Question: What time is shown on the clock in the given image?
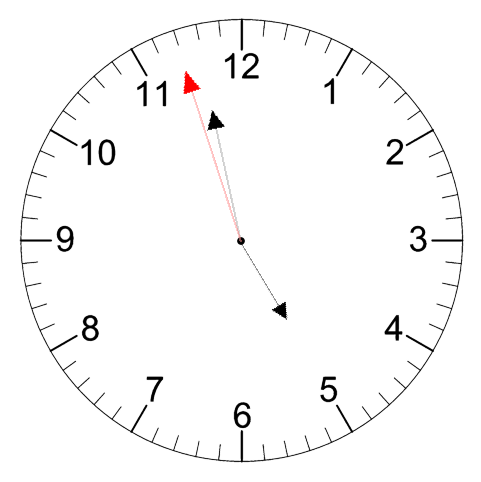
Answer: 04:57:57